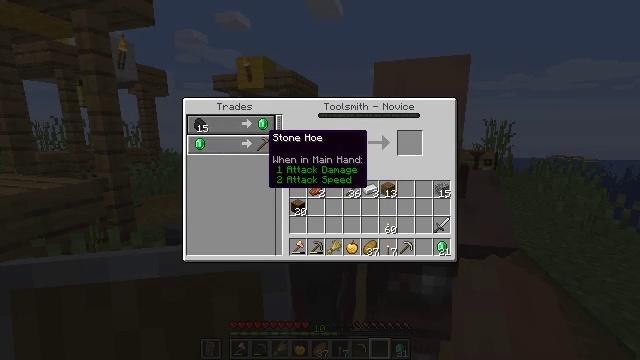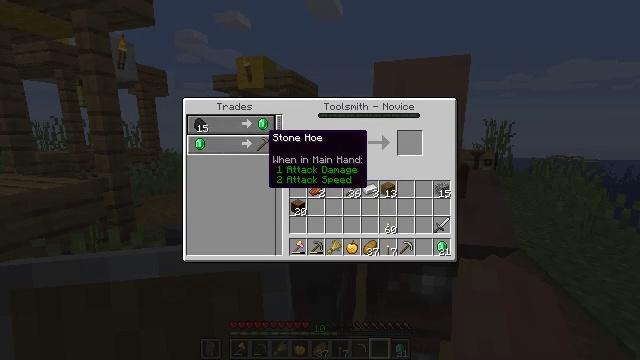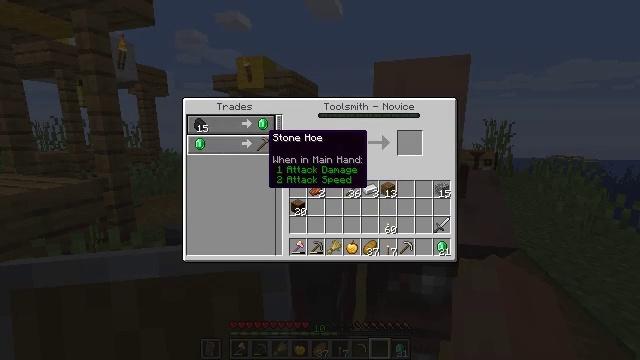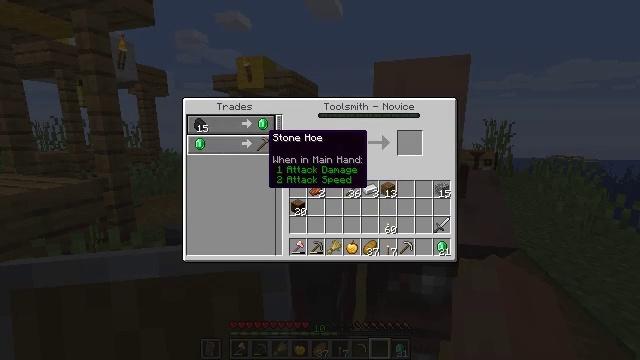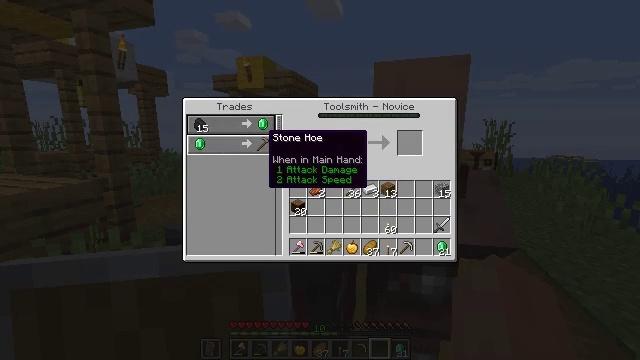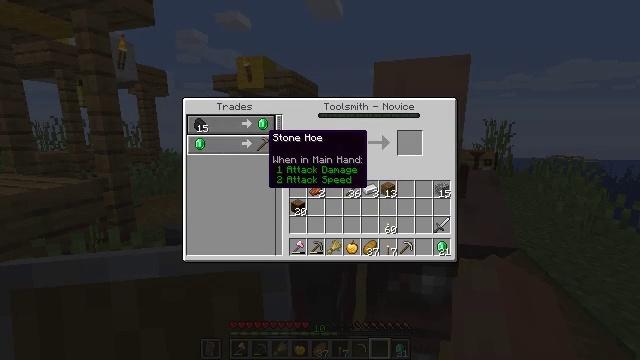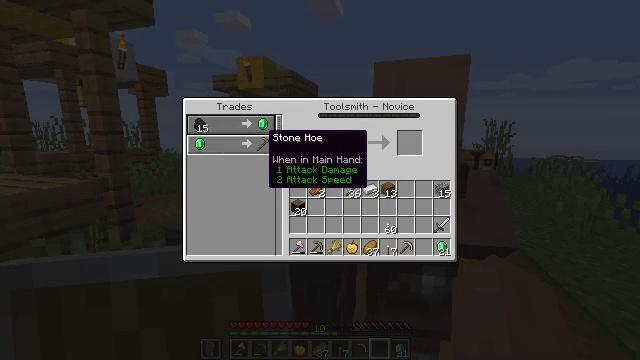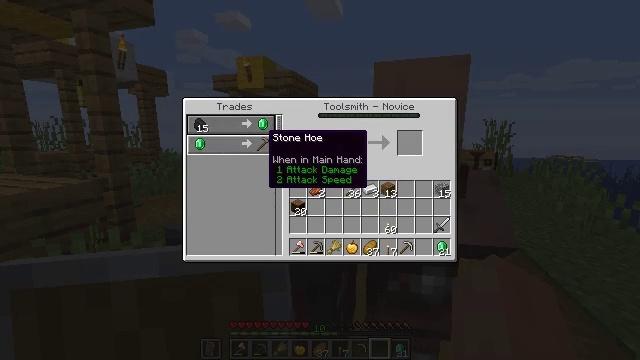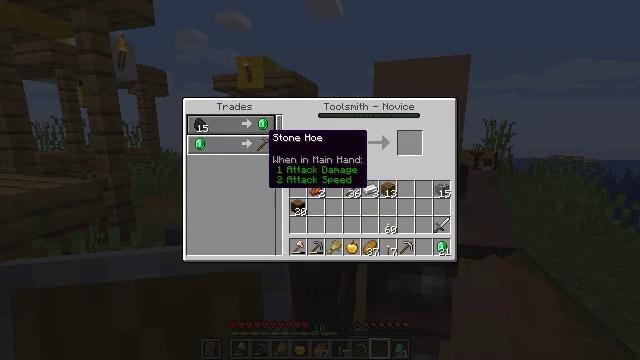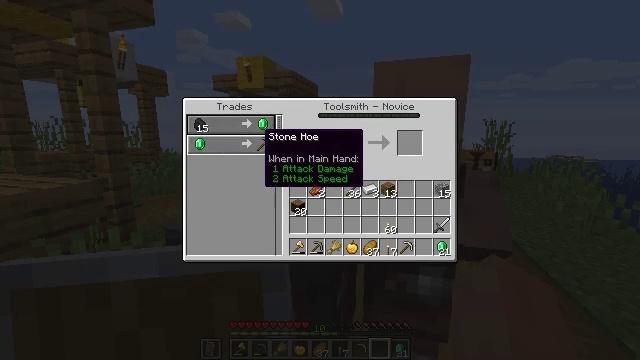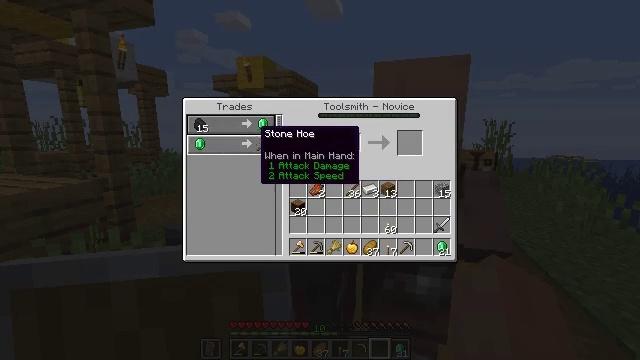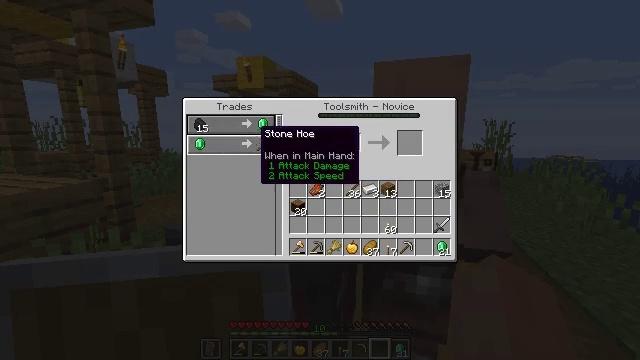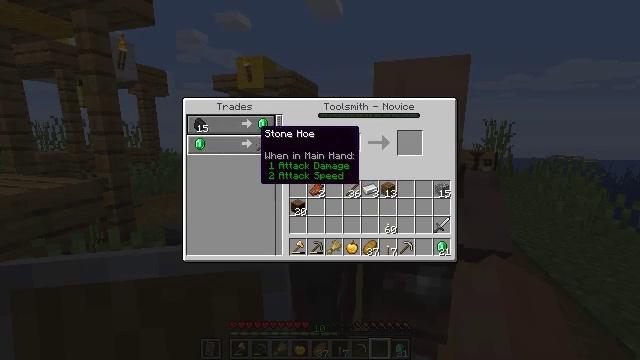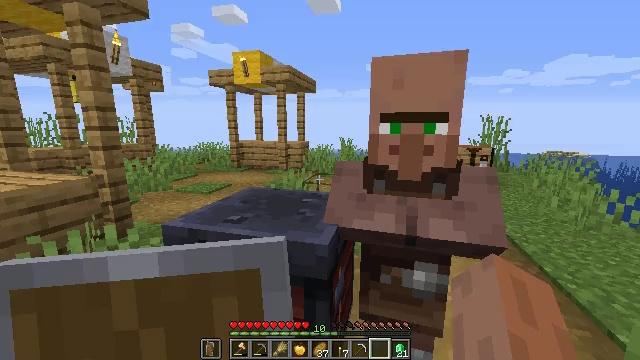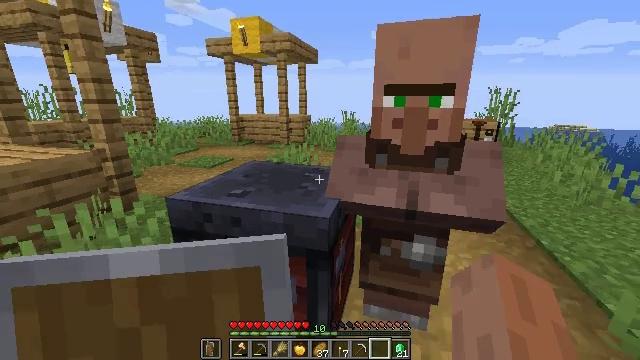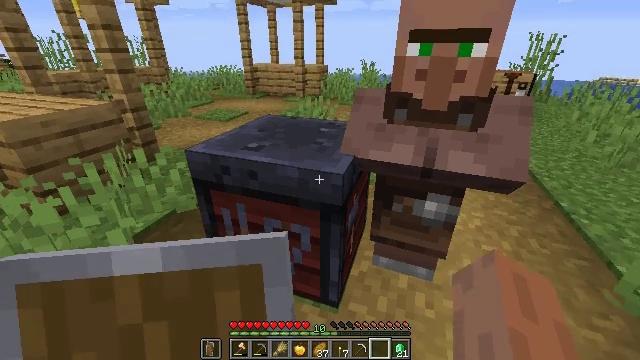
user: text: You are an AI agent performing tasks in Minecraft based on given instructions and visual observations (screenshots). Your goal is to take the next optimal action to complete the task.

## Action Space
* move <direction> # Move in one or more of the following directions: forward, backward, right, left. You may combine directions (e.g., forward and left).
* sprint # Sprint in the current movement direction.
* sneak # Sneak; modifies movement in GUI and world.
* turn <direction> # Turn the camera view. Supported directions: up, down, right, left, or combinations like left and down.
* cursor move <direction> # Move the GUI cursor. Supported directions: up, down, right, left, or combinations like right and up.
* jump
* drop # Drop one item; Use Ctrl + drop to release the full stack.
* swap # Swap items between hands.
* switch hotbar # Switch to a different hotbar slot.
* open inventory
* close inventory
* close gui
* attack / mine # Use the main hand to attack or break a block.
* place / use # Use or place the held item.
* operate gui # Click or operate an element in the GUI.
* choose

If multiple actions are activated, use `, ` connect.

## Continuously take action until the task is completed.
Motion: motion action
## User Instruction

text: Break the smithing table to move it.
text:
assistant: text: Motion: no_op
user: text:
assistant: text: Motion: no_op
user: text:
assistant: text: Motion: no_op
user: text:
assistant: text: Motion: no_op
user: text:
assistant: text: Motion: no_op
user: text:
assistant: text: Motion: no_op
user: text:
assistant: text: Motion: no_op
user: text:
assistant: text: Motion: no_op
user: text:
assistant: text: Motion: no_op
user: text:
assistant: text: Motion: no_op
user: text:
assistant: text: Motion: no_op
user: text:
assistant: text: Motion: no_op
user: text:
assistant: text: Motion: no_op
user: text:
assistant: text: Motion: turn down, close gui
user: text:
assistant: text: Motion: turn left and down
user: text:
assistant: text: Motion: no_op
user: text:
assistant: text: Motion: turn left
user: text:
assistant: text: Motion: no_op
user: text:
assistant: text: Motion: no_op
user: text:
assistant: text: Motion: no_op
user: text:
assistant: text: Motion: no_op
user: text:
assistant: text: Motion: no_op
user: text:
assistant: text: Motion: no_op
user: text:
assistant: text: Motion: no_op
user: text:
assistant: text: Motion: no_op
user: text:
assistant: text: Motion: no_op
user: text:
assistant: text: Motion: no_op
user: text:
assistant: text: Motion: no_op
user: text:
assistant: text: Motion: no_op
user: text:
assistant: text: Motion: no_op